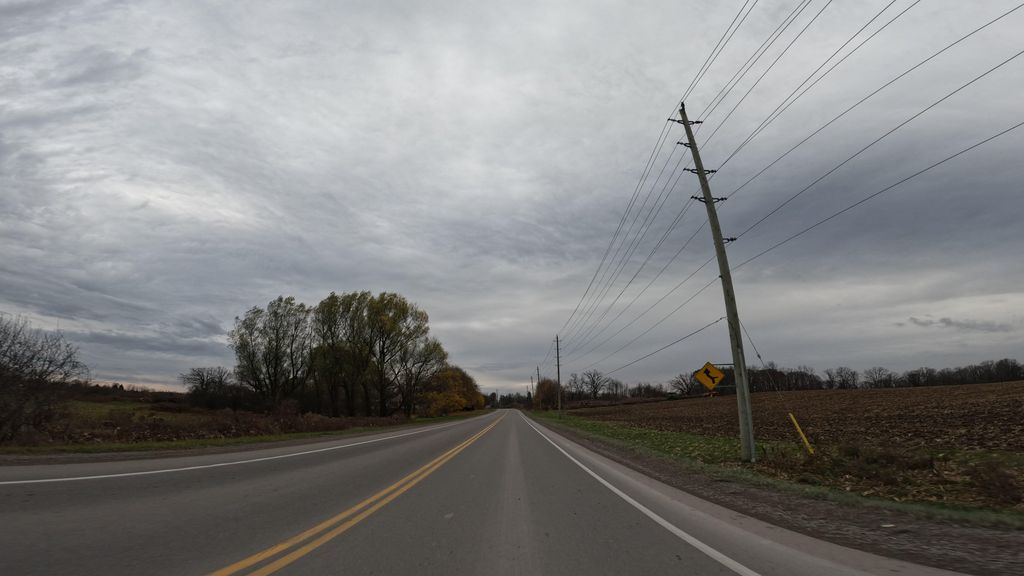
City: hamilton